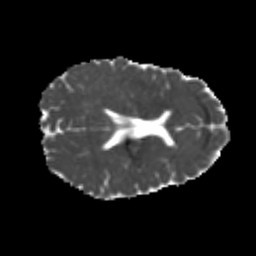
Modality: MD
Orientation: axial
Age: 25
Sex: female
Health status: healthy
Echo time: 0.074 s